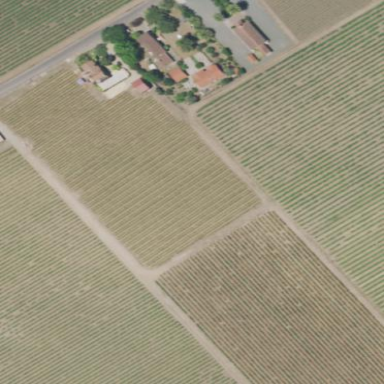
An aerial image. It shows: Vineyard with grape crops.